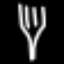
Label: fork